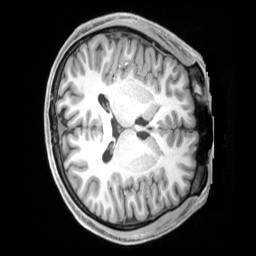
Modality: T1w
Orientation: axial
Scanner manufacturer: siemens
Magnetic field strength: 3 T
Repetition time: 2.5 s
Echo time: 0.00218 s